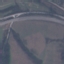
Label: Highway